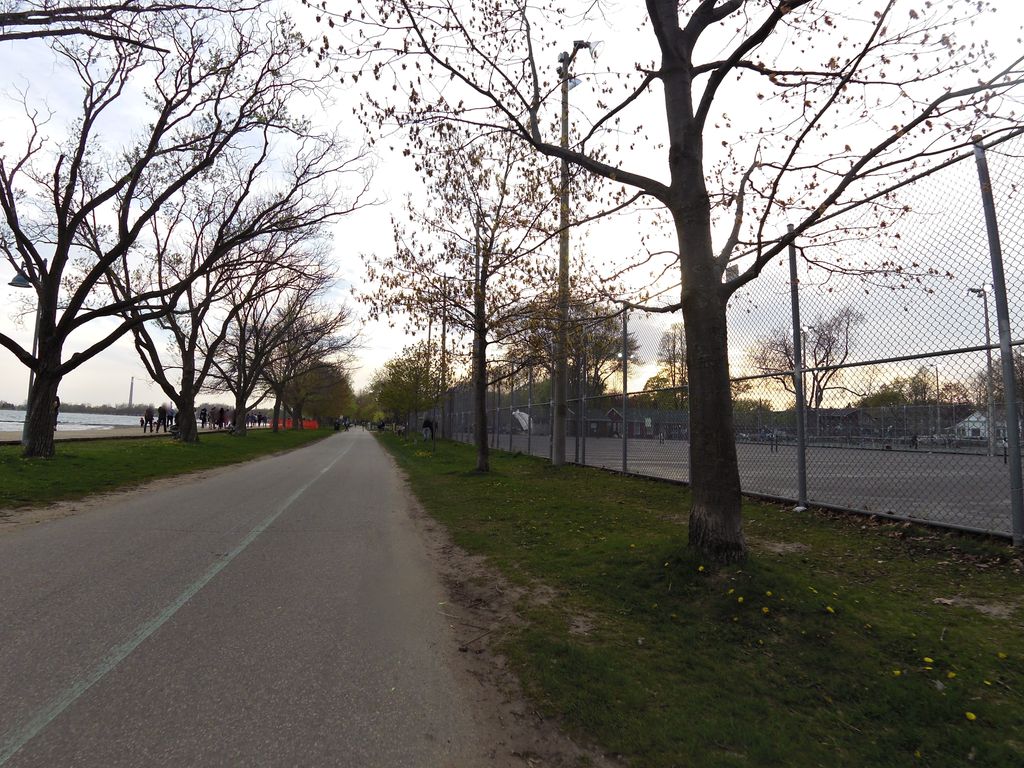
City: toronto